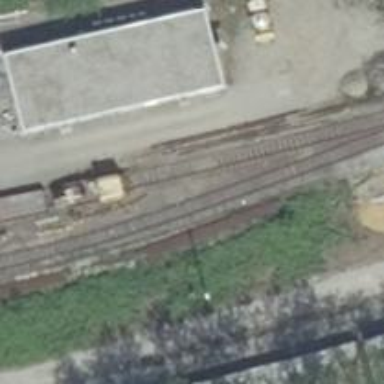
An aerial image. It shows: Railway yard used for servicing trains.